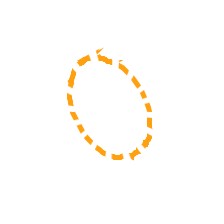
Shape: circle